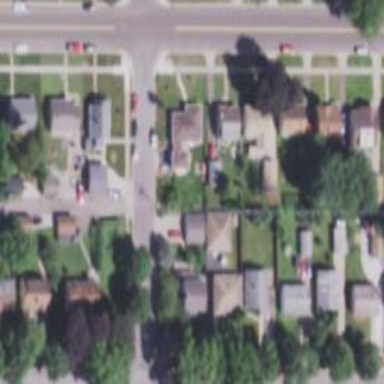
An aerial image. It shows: Residential road with sidewalk on the left side.